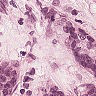
Metastatic tissue present: yes